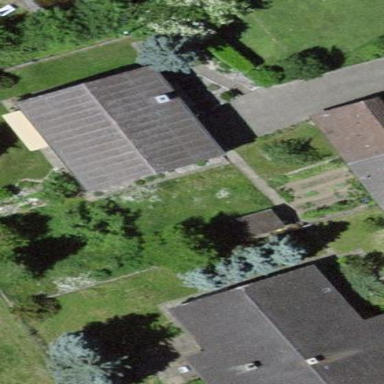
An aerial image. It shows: Residential building.